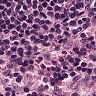
Metastatic tissue present: no